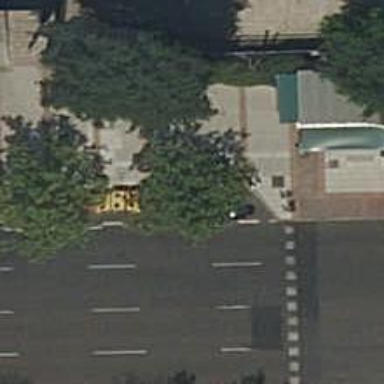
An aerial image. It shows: Bus stop with platform for public transport.